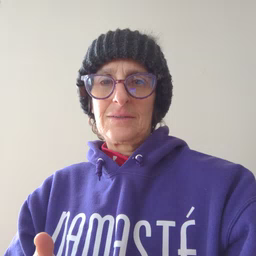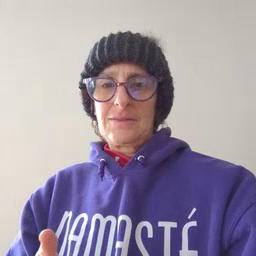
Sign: frog